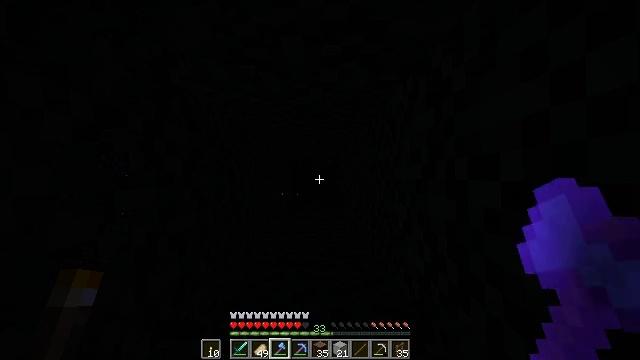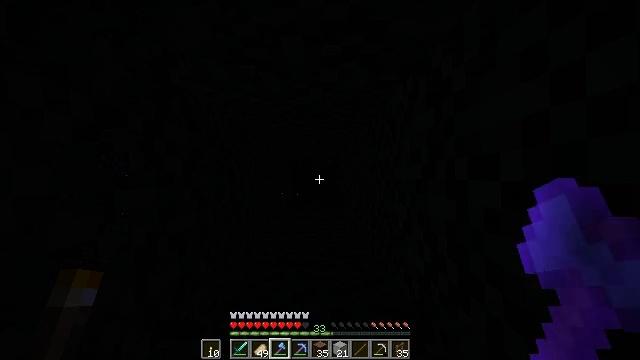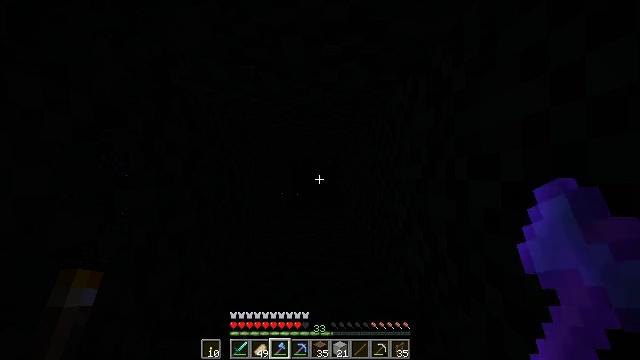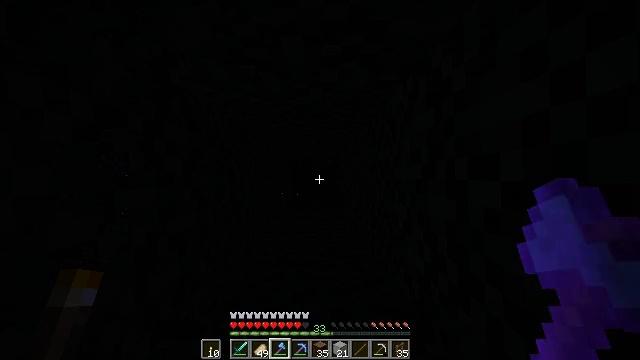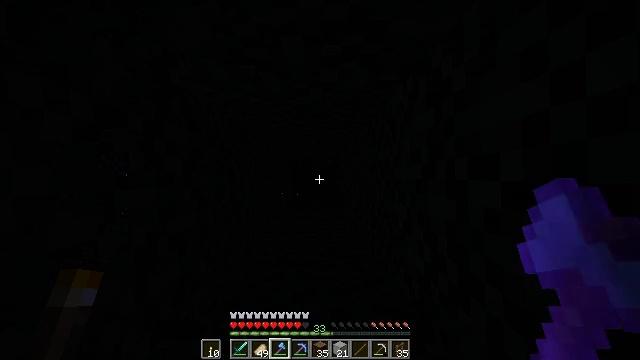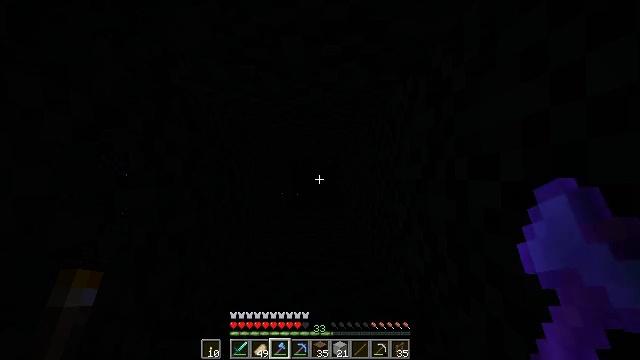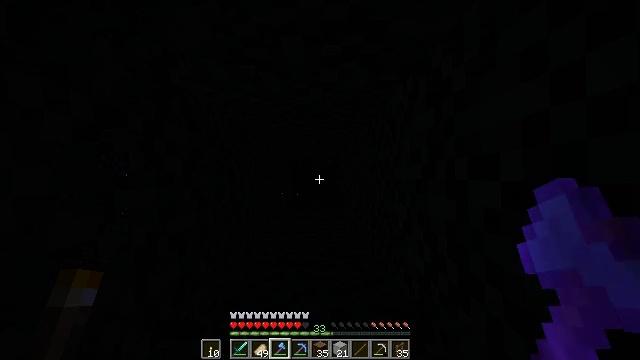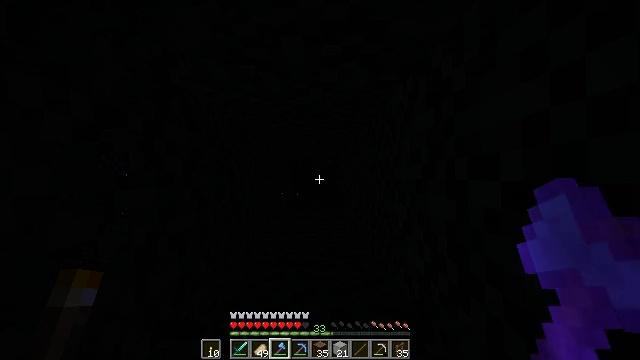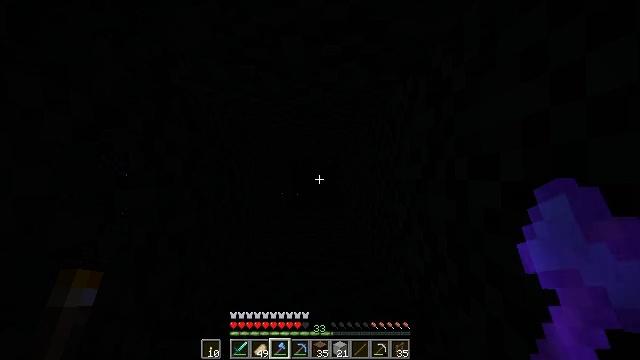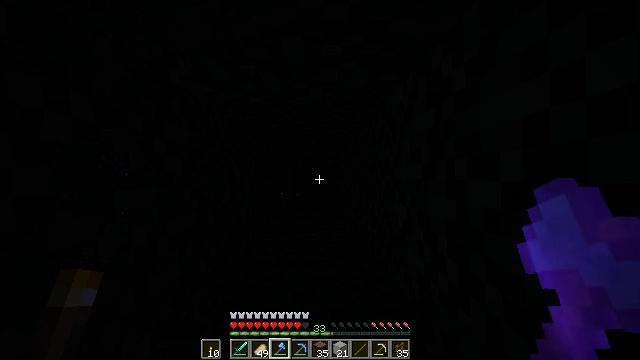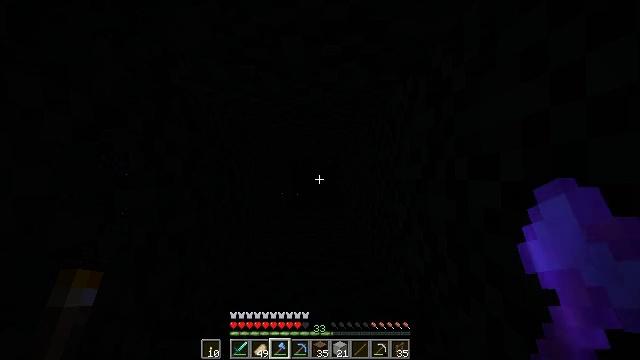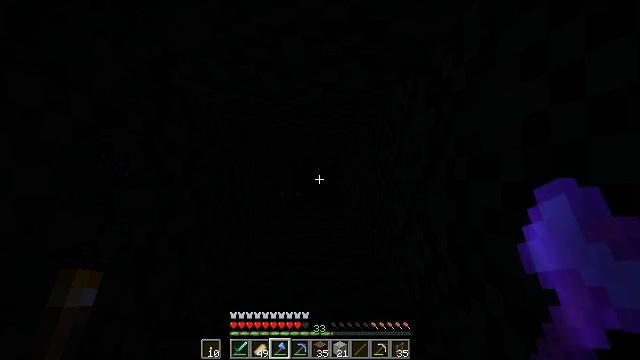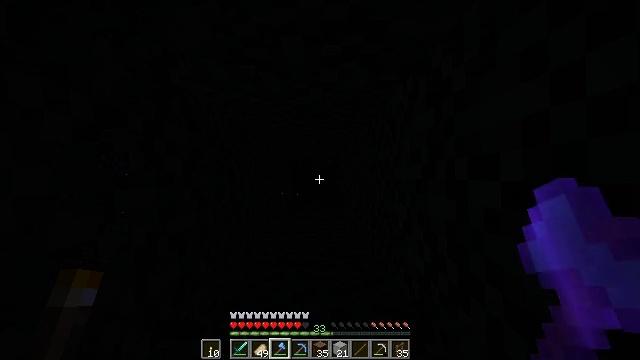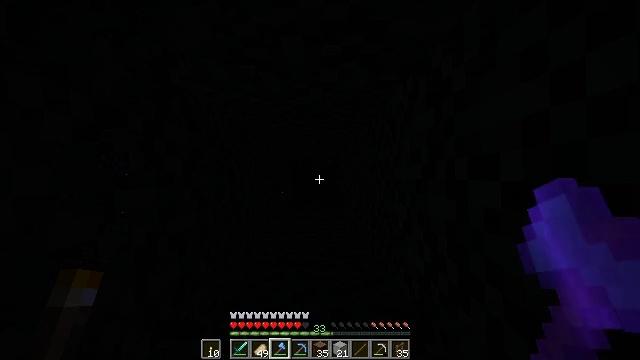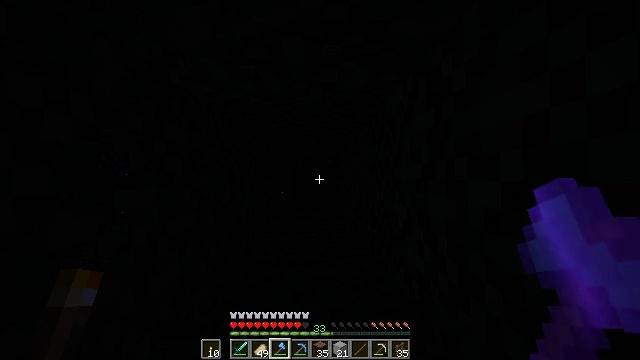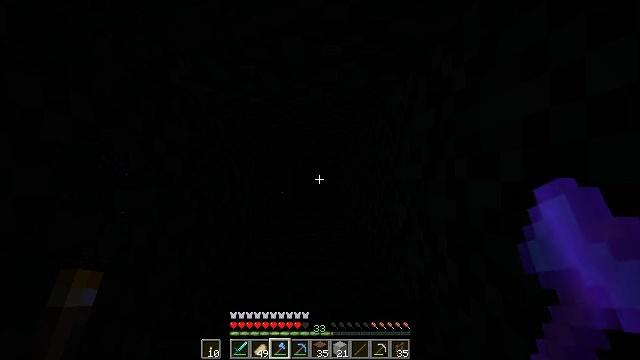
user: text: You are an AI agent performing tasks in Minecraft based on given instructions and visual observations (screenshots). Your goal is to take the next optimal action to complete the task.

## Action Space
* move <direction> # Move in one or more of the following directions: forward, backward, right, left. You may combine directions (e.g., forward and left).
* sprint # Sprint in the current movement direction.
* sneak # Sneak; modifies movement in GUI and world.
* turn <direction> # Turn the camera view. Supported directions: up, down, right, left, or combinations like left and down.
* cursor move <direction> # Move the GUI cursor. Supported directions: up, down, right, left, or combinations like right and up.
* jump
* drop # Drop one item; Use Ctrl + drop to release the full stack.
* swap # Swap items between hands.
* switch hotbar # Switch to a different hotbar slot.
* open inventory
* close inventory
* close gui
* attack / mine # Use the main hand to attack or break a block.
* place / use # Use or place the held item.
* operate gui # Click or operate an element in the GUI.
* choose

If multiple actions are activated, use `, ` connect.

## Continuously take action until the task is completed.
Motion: motion action
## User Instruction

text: Destroy the brown bed to move it.
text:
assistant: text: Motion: no_op
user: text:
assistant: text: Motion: no_op
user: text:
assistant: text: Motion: no_op
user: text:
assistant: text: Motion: no_op
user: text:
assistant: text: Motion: no_op
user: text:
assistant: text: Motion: no_op
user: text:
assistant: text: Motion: no_op
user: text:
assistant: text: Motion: no_op
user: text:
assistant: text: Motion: no_op
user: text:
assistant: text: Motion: no_op
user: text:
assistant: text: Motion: no_op
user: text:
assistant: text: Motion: no_op
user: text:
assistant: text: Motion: no_op
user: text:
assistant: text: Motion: no_op
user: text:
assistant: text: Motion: no_op
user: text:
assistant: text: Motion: no_op
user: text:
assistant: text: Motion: no_op
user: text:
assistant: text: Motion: no_op
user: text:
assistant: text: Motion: no_op
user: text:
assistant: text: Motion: no_op
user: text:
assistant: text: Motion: no_op
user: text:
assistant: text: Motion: no_op
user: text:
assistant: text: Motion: no_op
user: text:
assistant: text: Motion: no_op
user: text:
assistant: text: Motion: no_op
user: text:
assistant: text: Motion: no_op
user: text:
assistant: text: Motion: no_op
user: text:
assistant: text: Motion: no_op
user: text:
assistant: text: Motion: no_op
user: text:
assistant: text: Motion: no_op